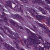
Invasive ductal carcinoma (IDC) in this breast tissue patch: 1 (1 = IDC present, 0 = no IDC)